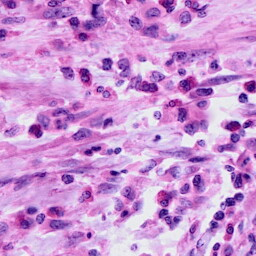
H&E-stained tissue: Cervix